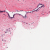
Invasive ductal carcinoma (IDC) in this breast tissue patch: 0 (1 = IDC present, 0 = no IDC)